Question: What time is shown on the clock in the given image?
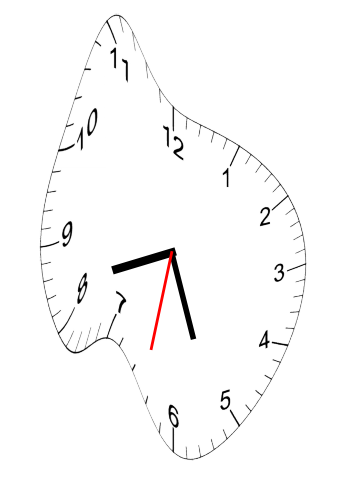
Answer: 08:26:32